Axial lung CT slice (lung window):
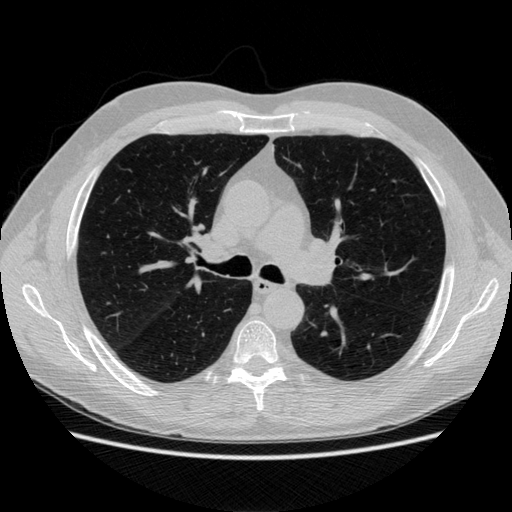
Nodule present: no